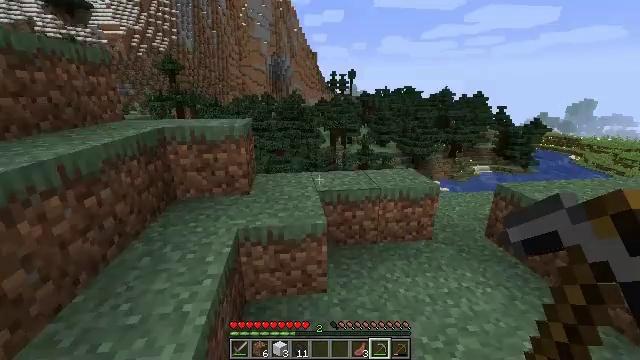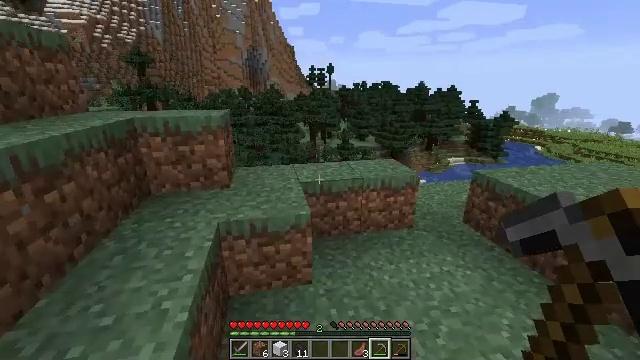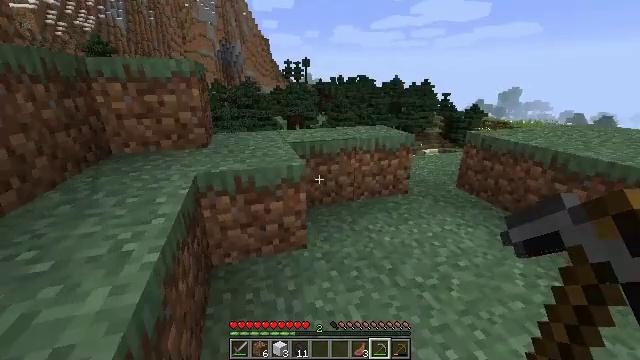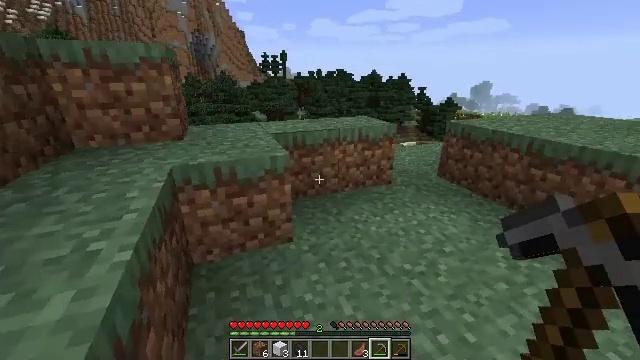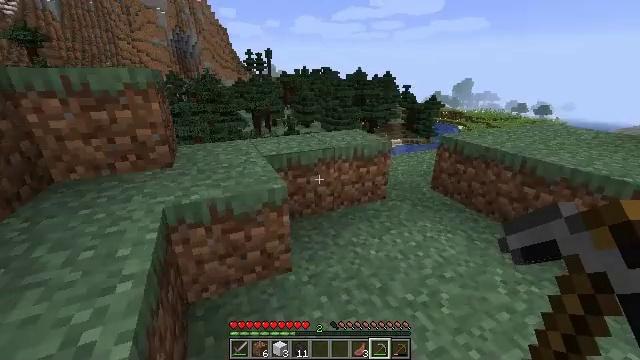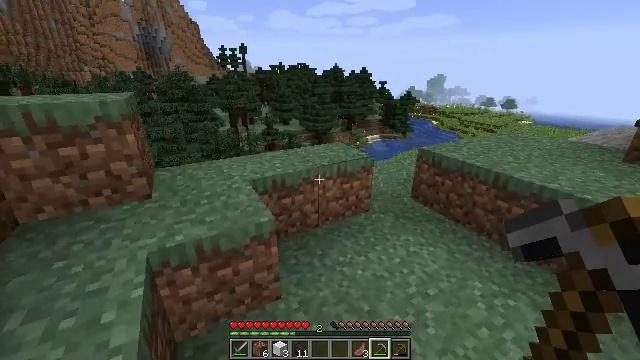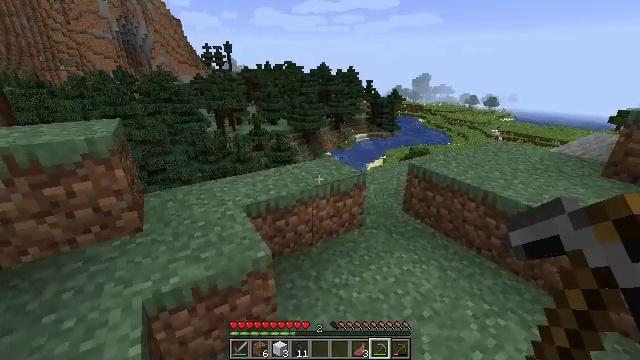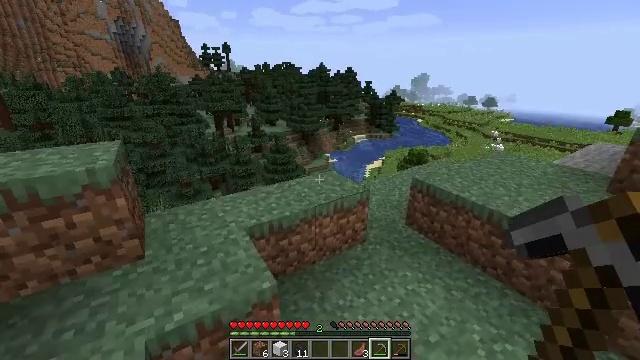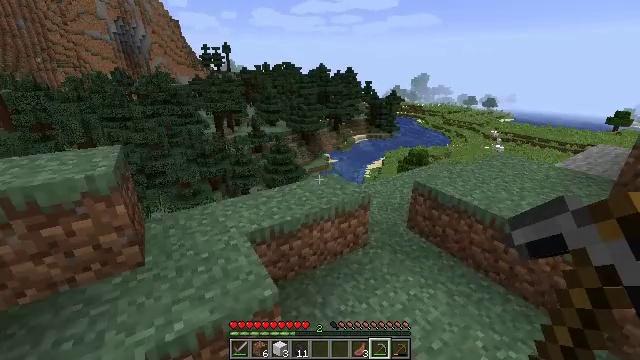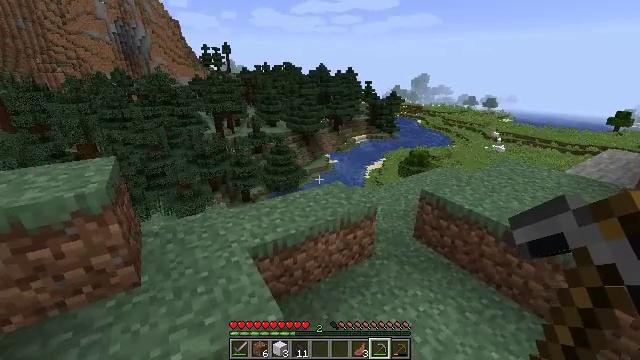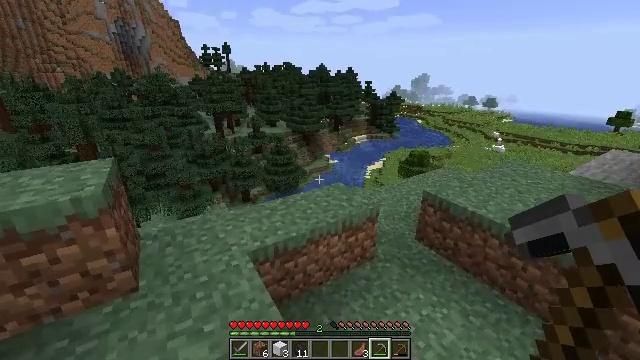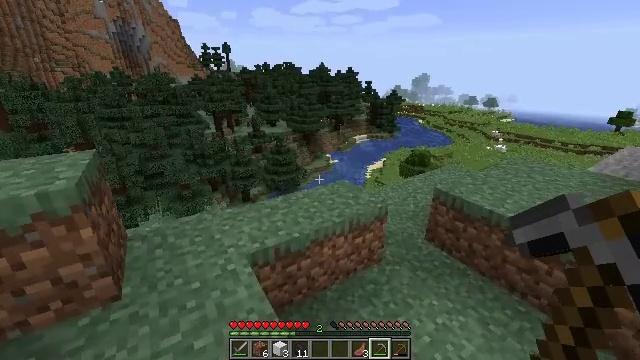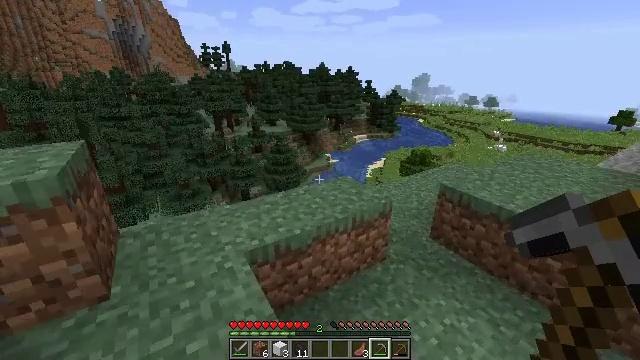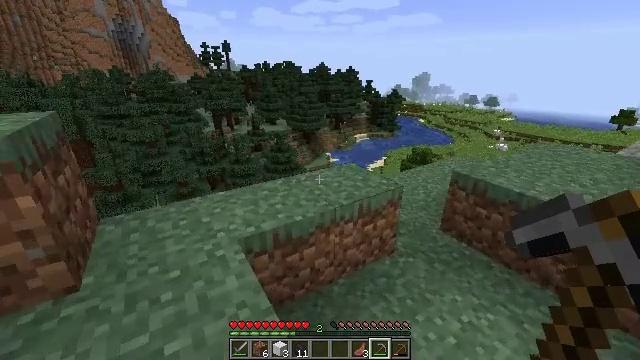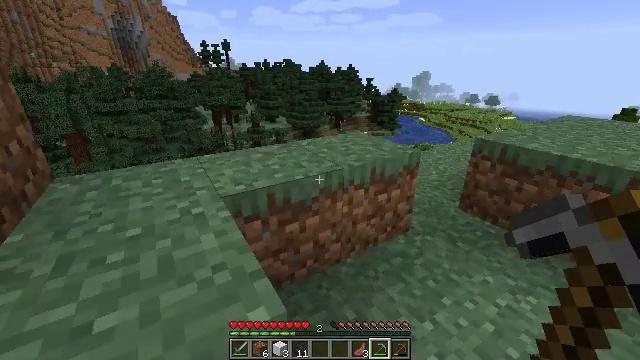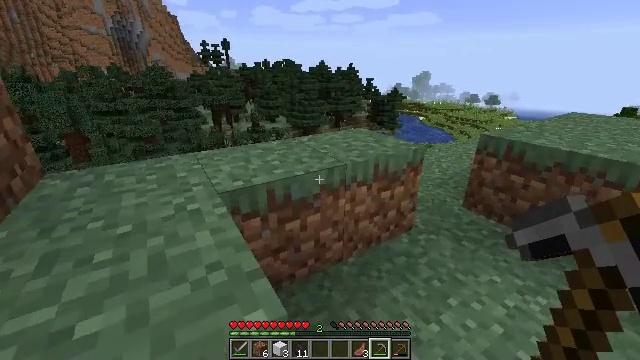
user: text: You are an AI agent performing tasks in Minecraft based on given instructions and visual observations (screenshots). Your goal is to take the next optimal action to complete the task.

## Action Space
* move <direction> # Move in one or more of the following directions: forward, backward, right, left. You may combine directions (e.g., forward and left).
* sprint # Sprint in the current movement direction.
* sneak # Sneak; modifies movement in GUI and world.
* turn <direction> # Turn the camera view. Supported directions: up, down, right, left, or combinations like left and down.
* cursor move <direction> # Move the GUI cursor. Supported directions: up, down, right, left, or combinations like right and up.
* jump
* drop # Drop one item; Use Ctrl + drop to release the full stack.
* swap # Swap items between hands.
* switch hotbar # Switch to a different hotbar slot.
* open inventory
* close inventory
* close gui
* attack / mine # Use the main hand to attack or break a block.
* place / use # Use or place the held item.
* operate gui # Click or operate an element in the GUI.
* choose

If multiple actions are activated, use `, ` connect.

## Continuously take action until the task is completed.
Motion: motion action
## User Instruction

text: Kill the salmon.
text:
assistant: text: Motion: move forward, turn right and down, jump
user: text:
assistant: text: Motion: move forward, turn right, jump
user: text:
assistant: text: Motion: move forward, turn right and down, jump
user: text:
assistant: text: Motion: move forward, turn right, jump
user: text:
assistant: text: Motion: move forward, turn right, jump
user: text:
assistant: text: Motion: move forward, turn right, jump
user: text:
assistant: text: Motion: move forward, jump
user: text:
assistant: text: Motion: move forward, jump
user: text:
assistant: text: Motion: move forward, jump
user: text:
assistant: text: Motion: move forward, jump
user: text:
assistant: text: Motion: move forward, jump
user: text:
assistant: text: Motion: move forward, jump
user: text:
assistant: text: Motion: move forward, jump
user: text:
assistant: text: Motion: move forward, jump
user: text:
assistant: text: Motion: move forward, jump
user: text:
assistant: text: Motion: move forward, turn left, jump
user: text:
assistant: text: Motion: move forward, turn left and up, jump
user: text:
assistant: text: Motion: move forward, turn left and up, jump
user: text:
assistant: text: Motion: move forward and move left, turn left, jump
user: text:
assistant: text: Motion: move forward and move left, jump
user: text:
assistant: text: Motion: move forward and move left, jump
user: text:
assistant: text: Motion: move forward and move left, jump
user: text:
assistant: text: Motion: move forward and move left, jump
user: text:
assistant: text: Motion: move forward and move left
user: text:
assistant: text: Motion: move forward, turn right and down
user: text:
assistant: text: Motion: move forward, turn right and down
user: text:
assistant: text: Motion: move forward, turn right and down
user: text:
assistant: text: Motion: move forward, turn right and down
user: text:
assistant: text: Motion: move forward, turn right and down
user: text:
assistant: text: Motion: move forward, turn right and down